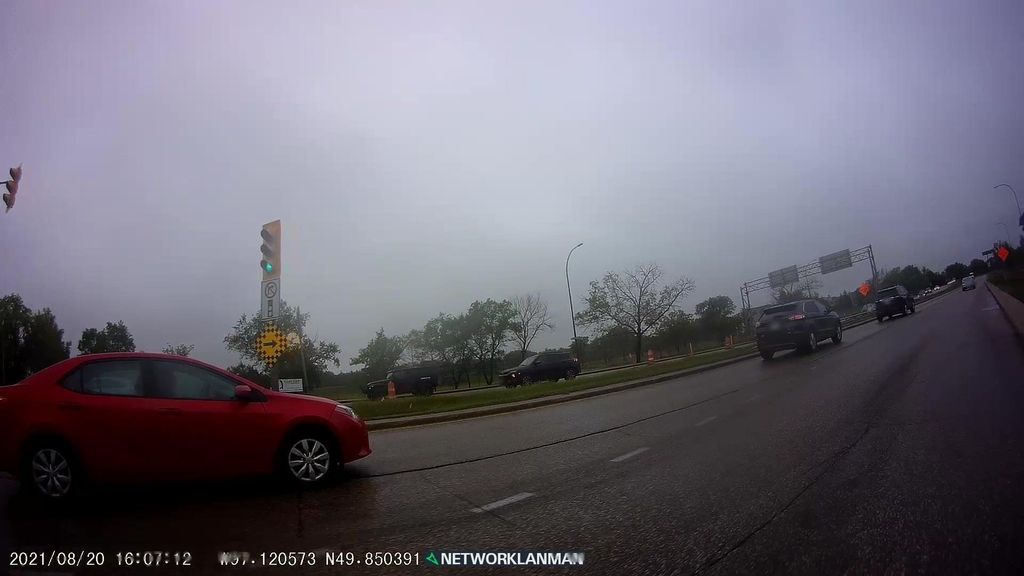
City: winnipeg